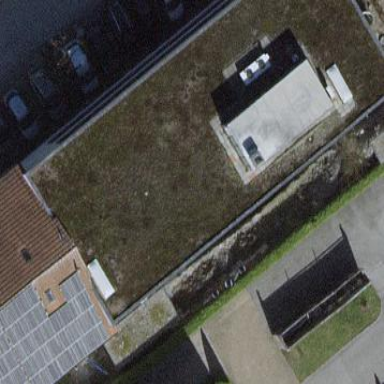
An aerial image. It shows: Building.